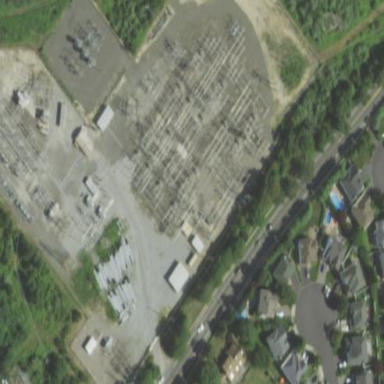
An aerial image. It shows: Transmission-level power substation.